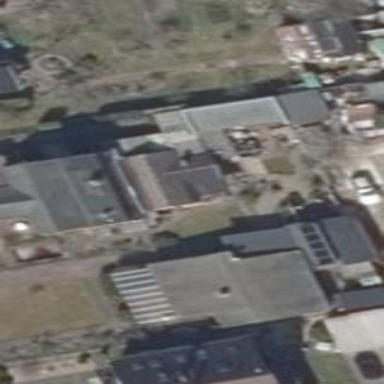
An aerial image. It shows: Detached building with gambrel roof shape.